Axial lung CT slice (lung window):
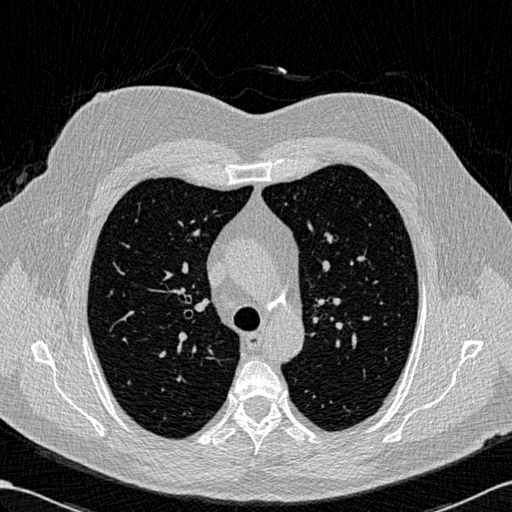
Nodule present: no